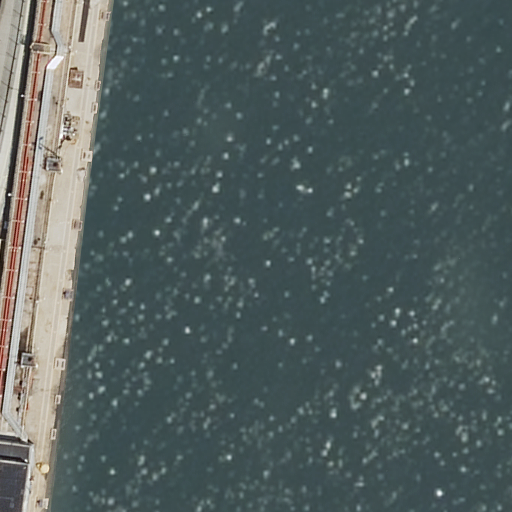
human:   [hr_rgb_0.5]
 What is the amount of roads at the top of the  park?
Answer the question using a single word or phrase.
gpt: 1

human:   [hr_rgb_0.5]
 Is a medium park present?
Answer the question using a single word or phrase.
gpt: no

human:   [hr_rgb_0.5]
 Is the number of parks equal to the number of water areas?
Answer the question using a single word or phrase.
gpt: yes

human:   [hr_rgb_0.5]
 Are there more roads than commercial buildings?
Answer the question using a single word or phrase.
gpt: yes

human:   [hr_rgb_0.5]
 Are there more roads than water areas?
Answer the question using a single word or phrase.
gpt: no

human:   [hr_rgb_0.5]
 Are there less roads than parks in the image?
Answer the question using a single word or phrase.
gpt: no

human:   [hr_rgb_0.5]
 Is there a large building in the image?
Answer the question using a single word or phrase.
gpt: no

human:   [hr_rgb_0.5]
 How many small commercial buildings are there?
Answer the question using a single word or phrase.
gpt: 0

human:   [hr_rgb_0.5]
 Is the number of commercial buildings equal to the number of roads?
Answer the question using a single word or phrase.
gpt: no

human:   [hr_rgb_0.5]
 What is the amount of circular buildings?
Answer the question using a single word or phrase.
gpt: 0

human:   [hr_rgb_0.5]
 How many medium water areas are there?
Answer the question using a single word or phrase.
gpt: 0

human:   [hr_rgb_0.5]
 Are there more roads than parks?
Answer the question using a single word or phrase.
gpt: no

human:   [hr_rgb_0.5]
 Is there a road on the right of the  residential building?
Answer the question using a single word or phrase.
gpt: no

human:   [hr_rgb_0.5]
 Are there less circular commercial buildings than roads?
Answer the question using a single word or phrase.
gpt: yes

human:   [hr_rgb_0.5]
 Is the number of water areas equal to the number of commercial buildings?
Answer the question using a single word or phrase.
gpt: no

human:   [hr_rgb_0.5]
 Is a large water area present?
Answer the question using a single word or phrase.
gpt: yes

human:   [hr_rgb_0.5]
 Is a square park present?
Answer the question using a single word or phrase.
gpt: no

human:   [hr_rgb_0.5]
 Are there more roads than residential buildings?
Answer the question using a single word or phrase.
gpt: no

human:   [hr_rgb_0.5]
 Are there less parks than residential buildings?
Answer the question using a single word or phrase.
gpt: no

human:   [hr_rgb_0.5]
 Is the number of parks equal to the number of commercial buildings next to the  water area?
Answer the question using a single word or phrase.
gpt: no

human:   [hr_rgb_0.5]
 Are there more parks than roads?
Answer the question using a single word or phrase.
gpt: no

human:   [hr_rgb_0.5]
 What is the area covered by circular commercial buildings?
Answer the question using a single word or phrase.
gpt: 0m2

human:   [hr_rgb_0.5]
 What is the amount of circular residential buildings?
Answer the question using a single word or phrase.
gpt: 0

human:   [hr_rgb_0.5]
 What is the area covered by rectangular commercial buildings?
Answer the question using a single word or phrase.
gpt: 0m2

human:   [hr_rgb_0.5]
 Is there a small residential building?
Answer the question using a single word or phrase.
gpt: yes

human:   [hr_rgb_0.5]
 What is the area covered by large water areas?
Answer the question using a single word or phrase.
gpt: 9012m2

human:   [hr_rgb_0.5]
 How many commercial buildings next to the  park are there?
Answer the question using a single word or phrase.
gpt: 0

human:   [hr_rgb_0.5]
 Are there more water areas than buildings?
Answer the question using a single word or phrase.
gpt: no

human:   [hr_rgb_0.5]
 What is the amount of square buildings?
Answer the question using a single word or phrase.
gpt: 0

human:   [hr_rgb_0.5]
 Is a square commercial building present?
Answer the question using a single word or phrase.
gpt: no

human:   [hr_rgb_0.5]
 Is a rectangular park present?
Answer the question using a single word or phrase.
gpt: no

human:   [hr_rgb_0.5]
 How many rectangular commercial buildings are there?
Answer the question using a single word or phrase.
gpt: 0

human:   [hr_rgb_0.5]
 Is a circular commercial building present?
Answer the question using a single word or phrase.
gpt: no

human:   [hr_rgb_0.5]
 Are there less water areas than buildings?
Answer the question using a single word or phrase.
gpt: no

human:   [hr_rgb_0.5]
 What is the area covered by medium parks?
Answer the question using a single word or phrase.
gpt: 0m2

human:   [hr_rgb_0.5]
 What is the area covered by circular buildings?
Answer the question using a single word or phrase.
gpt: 0m2